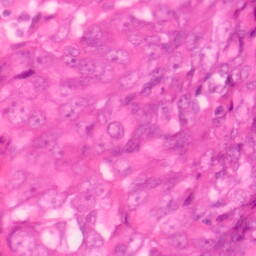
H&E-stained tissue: Colon